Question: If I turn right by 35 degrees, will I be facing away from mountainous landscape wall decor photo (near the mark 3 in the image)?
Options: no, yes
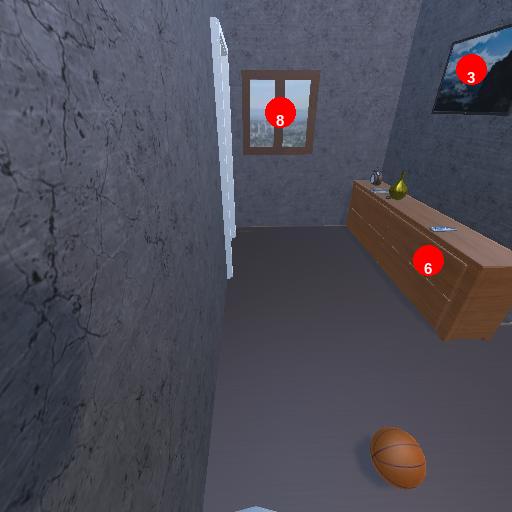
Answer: no